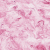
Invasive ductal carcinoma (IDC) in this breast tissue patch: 0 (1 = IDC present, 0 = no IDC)